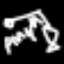
Label: angel